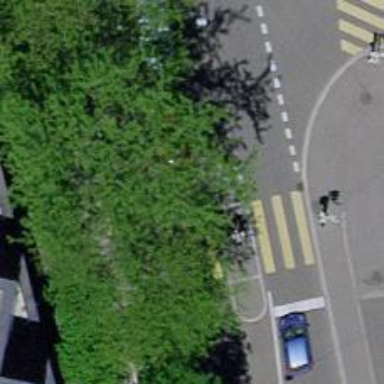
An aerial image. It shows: Crossing with traffic signals and central island.